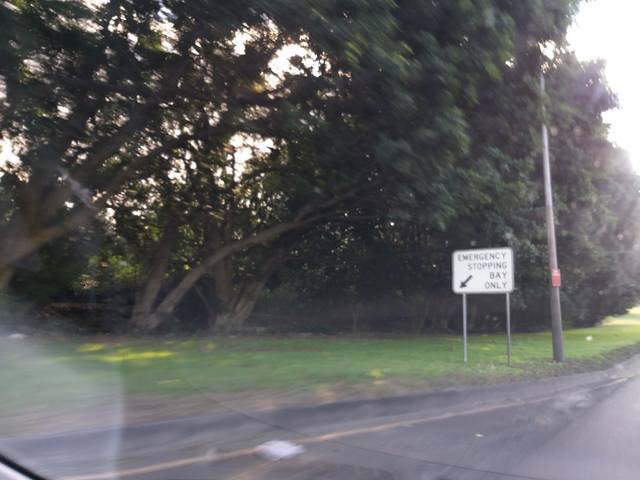
Region: Australia
Coordinates: -34.453, 150.874